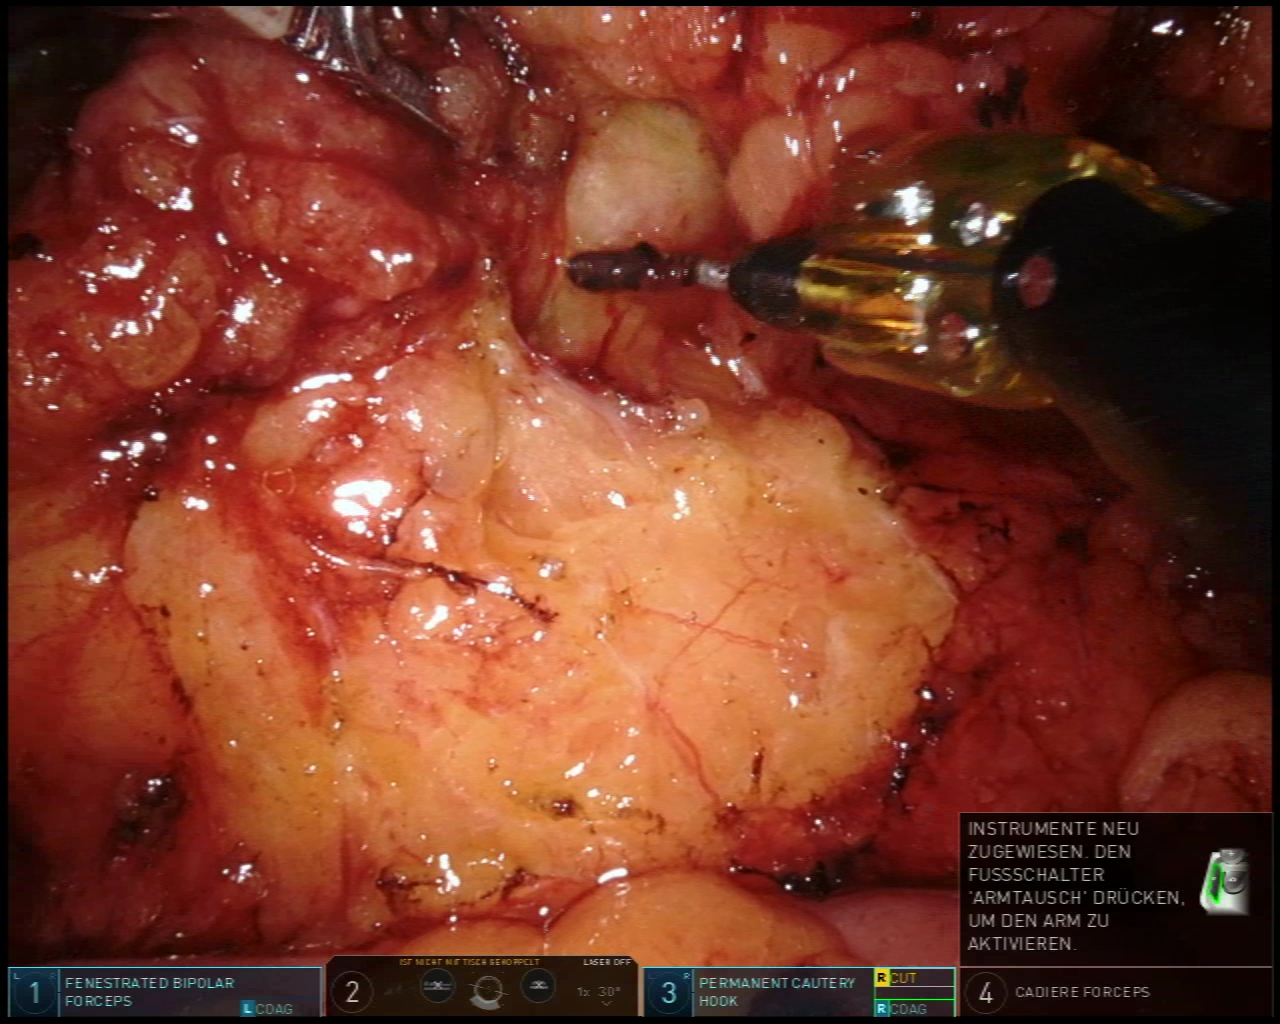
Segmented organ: inferior_mesenteric_artery
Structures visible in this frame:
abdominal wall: no
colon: yes
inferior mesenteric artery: yes
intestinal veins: no
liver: no
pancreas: no
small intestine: no
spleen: no
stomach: no
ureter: no
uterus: no
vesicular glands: no